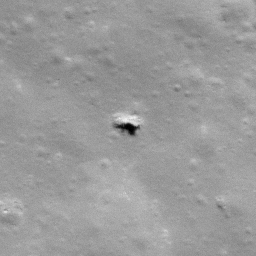
Pit: Adams B 1
Host crater: Adams B
Host type: impact_melt
Lunar coordinates: latitude -31.412, longitude 65.641